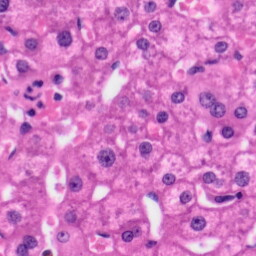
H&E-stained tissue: Liver